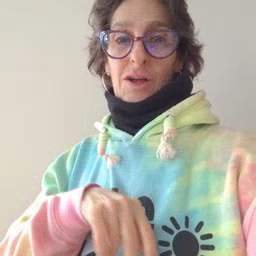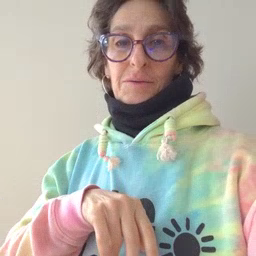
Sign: look